Question: I have an app that is essentially a wizard that goes through some dialog boxes. One of the forms has just a button on it that brings up the common "take picture" dialog.
After that picture functionality is dismissed the little keyboard icon shows up (inconveniently covering over one of my wizard buttons).
I tried setting the covered window to the fron by calling:
'''
nextButton.BringToFront();
'''
But that has no effect. I need to disable the little keyboard icon somehow and not sure how to do it.
Note - it is not the soft keyboard - but the image that the user clicks that will bring that up.
Note - there are no text controls on this form - there are only 4 buttons - one that initiates the CameraCaptureDialog, and a few others that control the user going to the "next" and "previous" screens.
EDIT
Given that two people were very confident their code would work, and looking at the references online I figured they might be right I figured I would elaborate on the issue since neither suggestions fix the problem.
The keyboard item seems to be a remnant left over after I select either the cancel or OK button on the menu in the "take picture"/CameraCaptureDialog.
On exiting the Dialog I seem to have the middle/keyboard menu item left over and there is nothing I seem to be able to do about it.
Here is what it looks like in the emulator (happens on emulator as well)

Note - calling all the following have NO effect on the keyboard icon thingy hiding the button:
'''
// nextButton is the Button on the control hidden by the keyboard icon thingy
nextButton.Focus();
nextButton.BringToFront();
nextButton.Invalidate();
nextButton.Refresh();
nextButton.Show();
'''
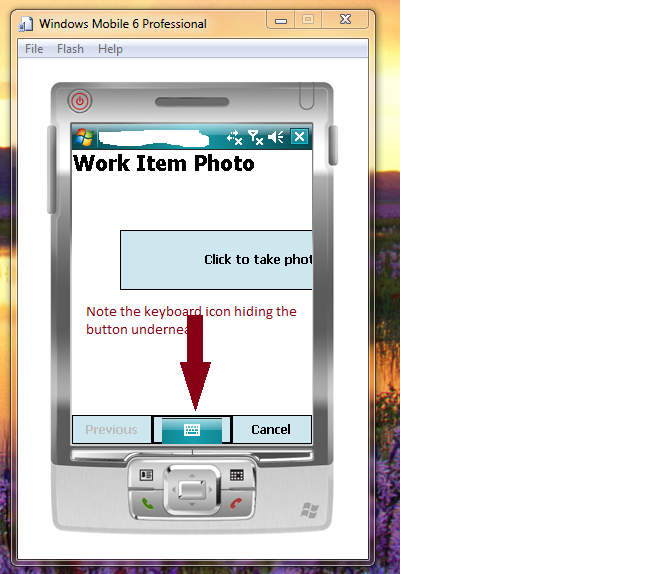
Answer: I was also looking for the solution to hide the small keyboard icon (SIP icon) and I achieved this by using the 'FindWindowW' and 'MoveWindow' or 'SetWindowPos' functions of 'coredll.dll' and 'user32.dll'
Declare the function we are interested in:
'''
[DllImport("coredll.dll", EntryPoint = "FindWindowW", SetLastError = true)]
private static extern IntPtr FindWindow(string lpClassName, string lpWindowName);
[DllImport("coredll.dll", SetLastError = true)]
[return: MarshalAs(UnmanagedType.Bool)]
private static extern bool SetWindowPos(IntPtr hWnd, IntPtr hWndInsertAfter, int x, int y, int cx, int cy, uint uFlags);
'''
Then find the handle to keyboard icon and call the 'SetWindowPos' to hide it:
'''
IntPtr hWnd = FindWindow(Nothing, "MS_SIPBUTTON");
SetWindowPos(hWnd, 1, 0, 0, 0, 0, &H80);
'''
Useful links:
1. P/Invoke - coredll.dll
2. Disable keyboard icon in Windows Mobile using VB.net
3. Manage SIP - skip to the bottom on this post and look for comments of user name Mark
EDIT
I had to modify this slightly to compile.
'''
const int SWP_HIDE = 0x0080;
IntPtr hWnd = FindWindow(null, "MS_SIPBUTTON");
SetWindowPos(hWnd, IntPtr.Zero, 0, 0, 0, 0, SWP_HIDE);
'''